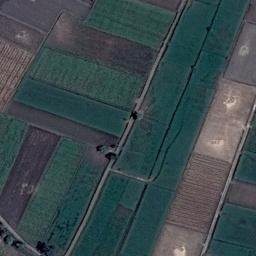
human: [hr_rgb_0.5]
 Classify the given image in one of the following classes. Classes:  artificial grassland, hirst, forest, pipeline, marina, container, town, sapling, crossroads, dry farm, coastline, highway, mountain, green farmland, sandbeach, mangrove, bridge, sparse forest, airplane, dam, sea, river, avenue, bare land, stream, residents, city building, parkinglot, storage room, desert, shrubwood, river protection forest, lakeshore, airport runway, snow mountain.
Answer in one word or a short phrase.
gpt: green farmland